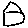
Label: house